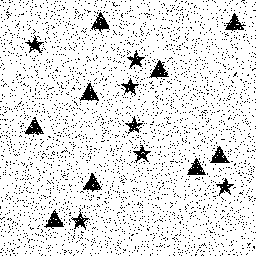
Squares: 0
Triangles: 9
Stars: 7
Total shapes: 16